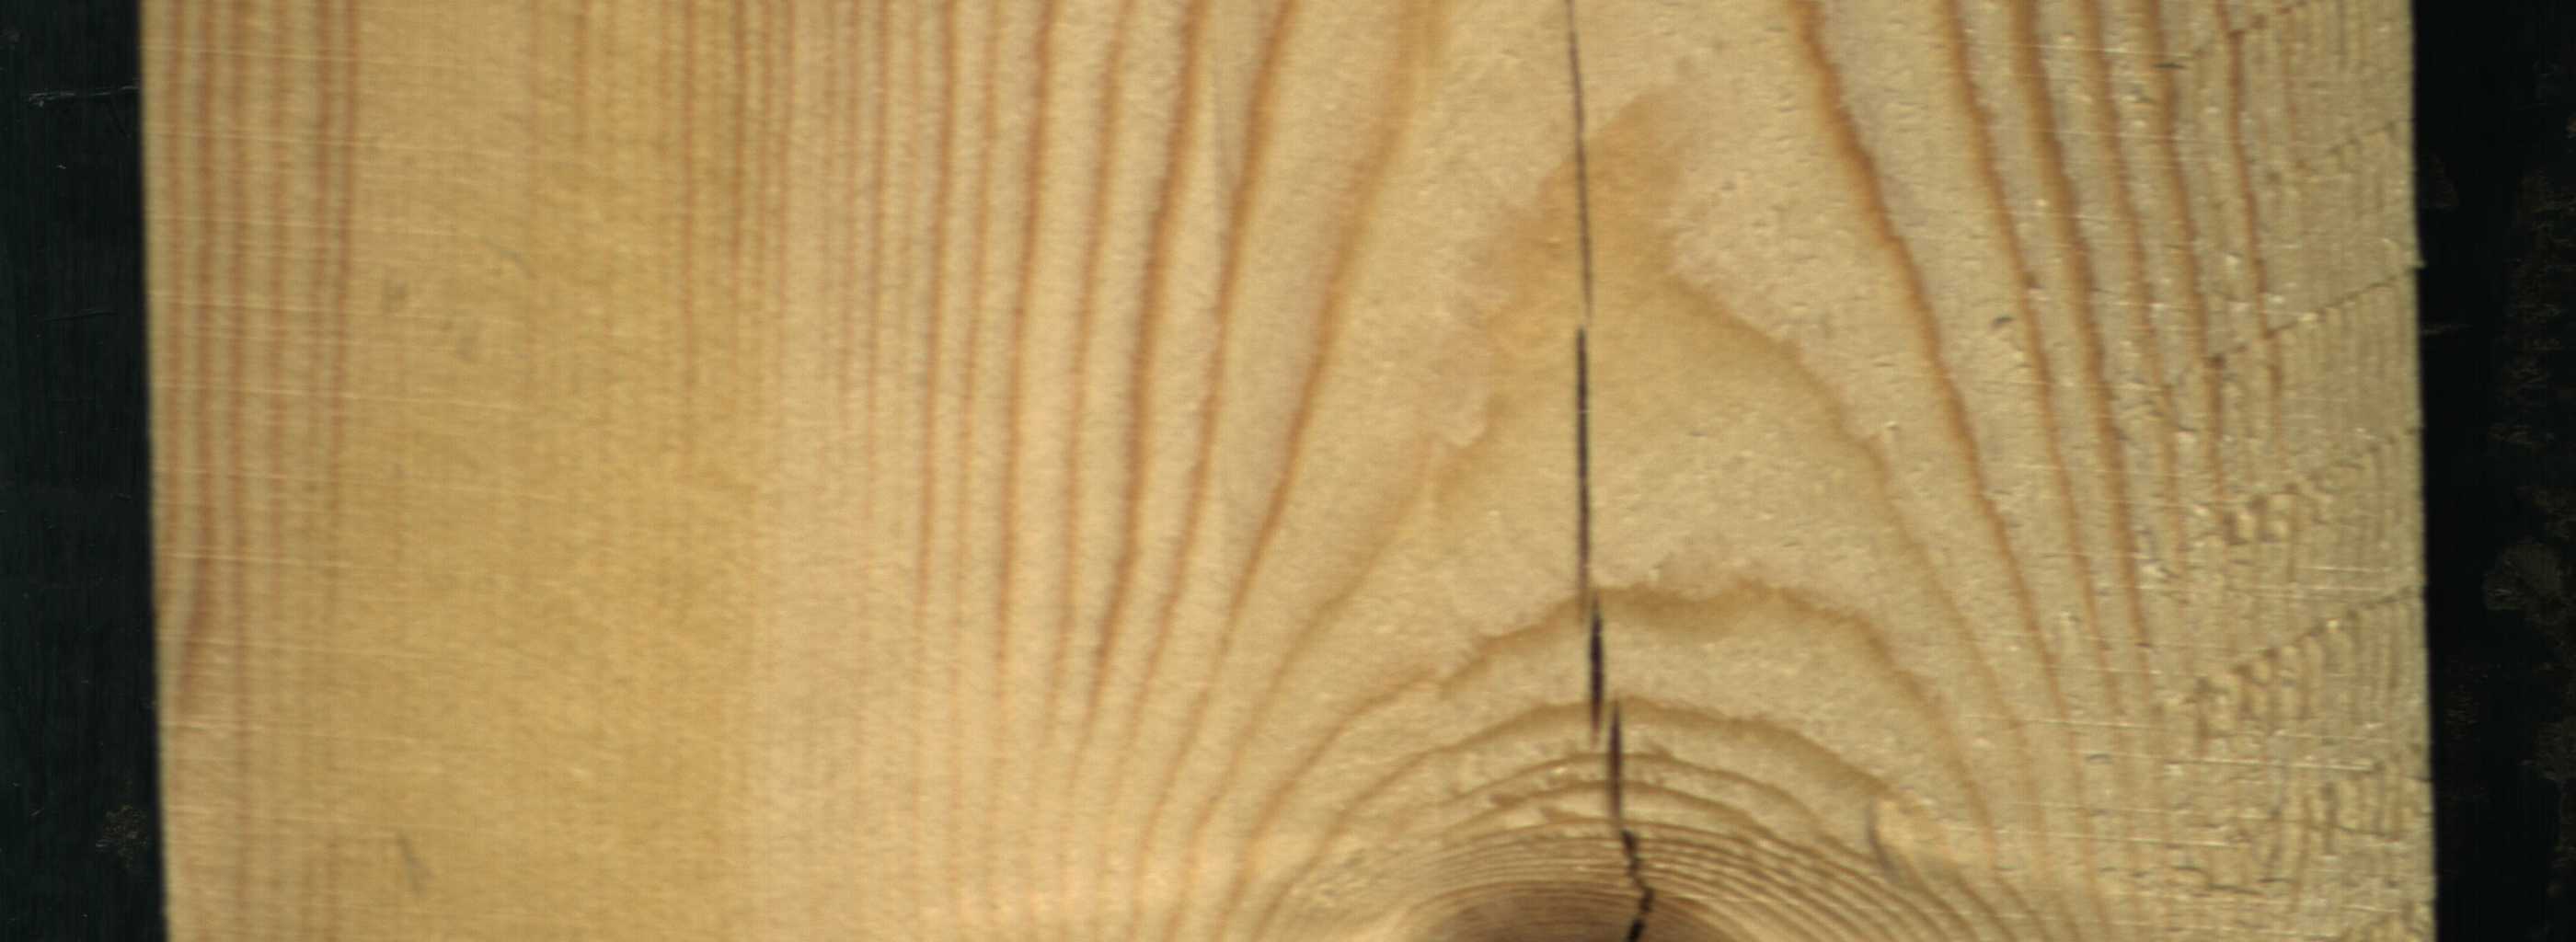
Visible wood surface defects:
Crack
knot_with_crack